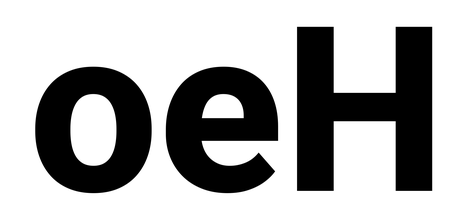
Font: Roboto_ExtraBold